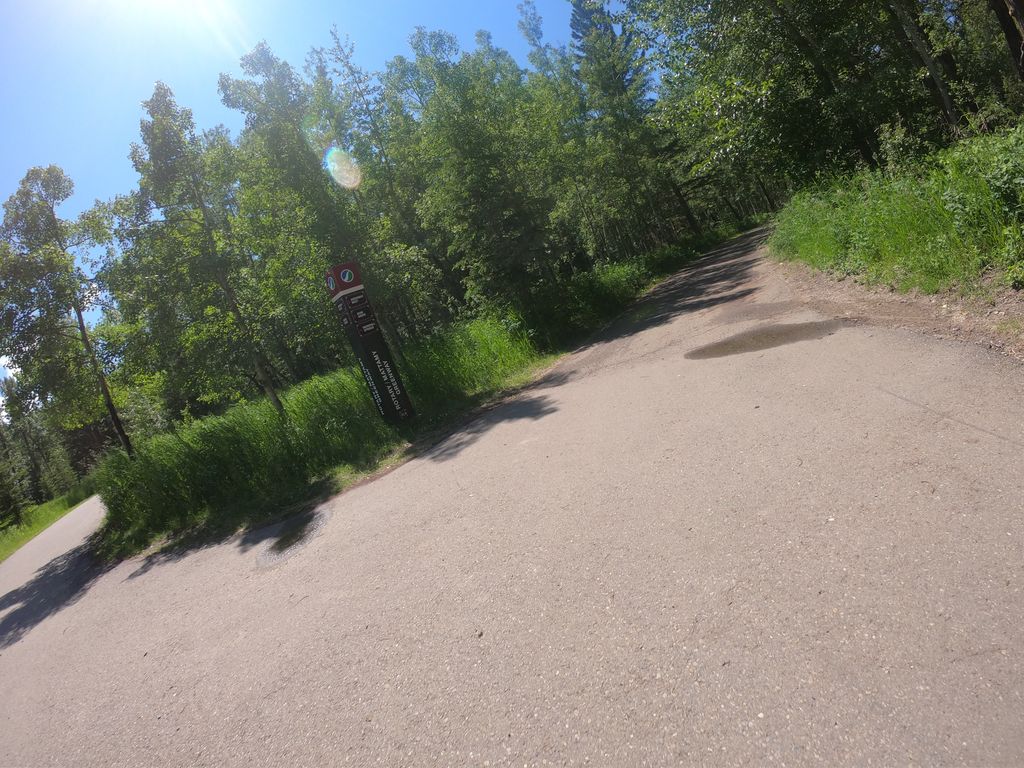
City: calgary